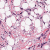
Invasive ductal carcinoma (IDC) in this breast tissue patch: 1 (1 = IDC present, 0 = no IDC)